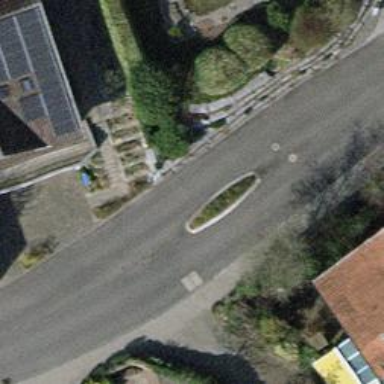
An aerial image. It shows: Traffic calming island.